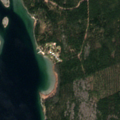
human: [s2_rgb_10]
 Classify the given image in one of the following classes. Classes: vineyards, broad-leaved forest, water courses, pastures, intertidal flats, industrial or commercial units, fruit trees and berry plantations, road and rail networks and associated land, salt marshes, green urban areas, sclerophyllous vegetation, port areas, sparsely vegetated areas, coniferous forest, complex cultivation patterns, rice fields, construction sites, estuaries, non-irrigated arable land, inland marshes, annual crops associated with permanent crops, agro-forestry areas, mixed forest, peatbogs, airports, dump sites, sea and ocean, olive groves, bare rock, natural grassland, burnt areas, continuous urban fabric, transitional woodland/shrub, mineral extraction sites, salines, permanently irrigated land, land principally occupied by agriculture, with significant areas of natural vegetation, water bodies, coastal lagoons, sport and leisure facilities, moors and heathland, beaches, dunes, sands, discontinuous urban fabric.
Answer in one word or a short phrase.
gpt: coniferous forest, mixed forest, transitional woodland/shrub, sea and ocean